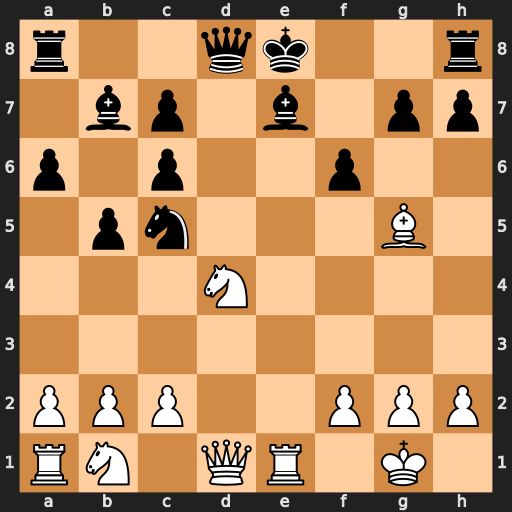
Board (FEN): r2qk2r/1bp1b1pp/p1p2p2/1pn3B1/3N4/8/PPP2PPP/RN1QR1K1
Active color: w
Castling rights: kq
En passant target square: -
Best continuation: Bxf6 gxf6 Qh5+